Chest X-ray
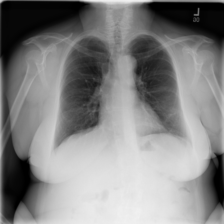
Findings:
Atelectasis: negative
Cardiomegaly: negative
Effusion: negative
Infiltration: negative
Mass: negative
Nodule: negative
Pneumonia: negative
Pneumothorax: negative
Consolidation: negative
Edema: negative
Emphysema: negative
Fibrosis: negative
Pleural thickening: negative
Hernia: negative